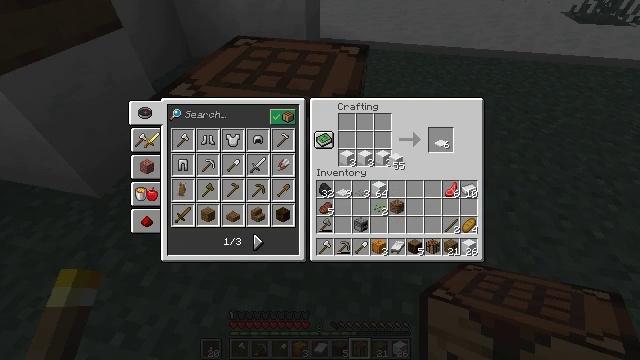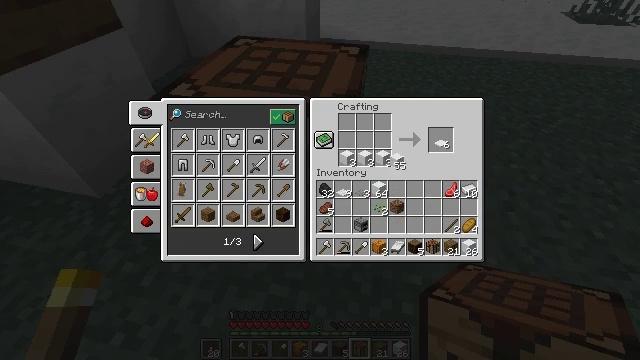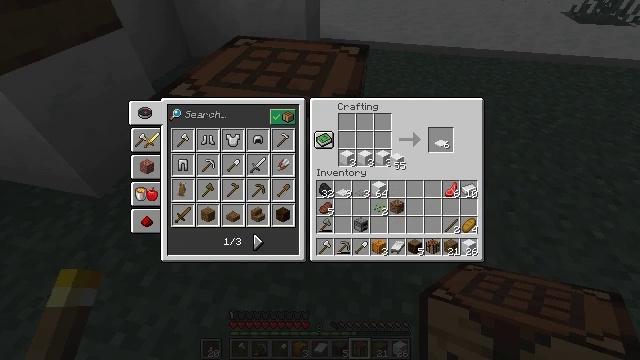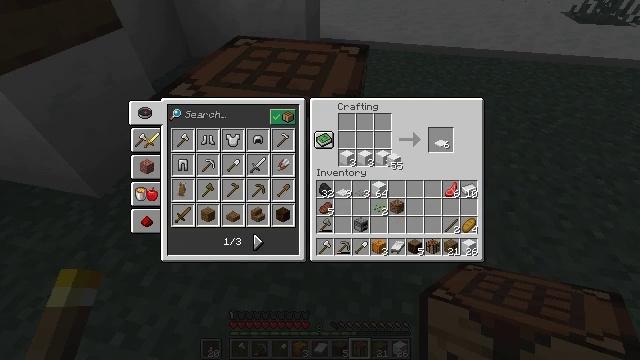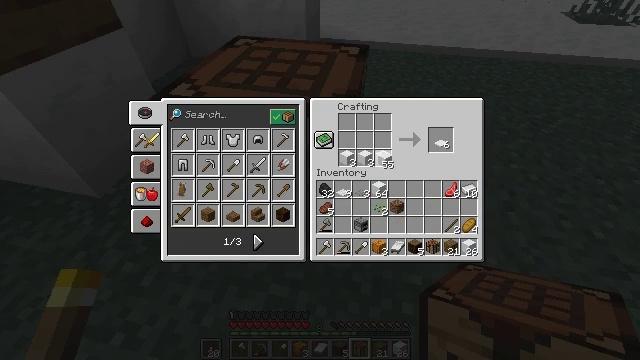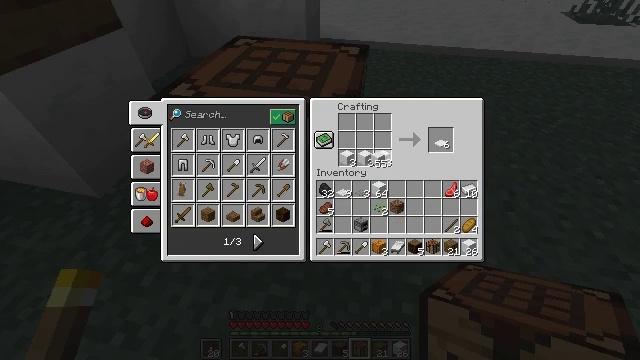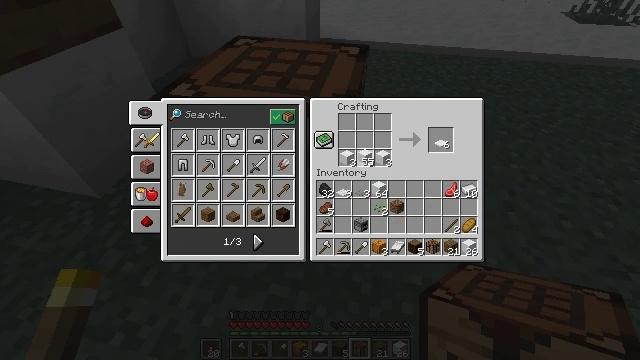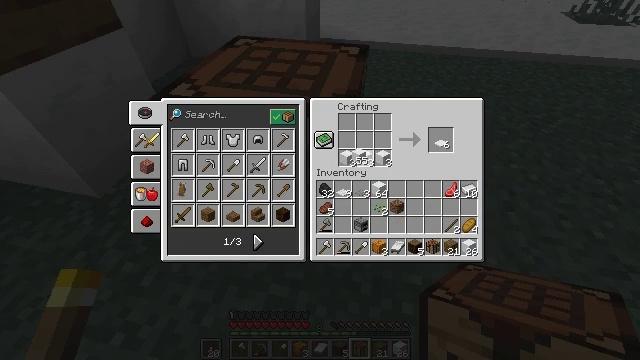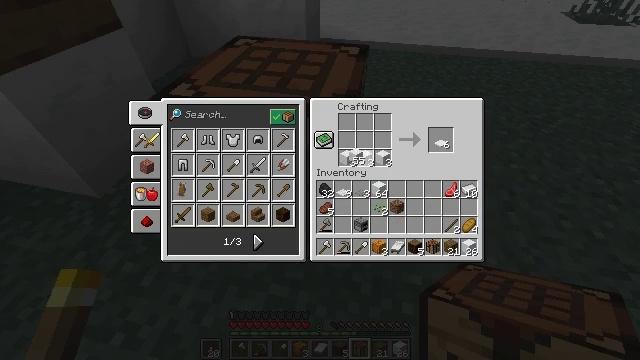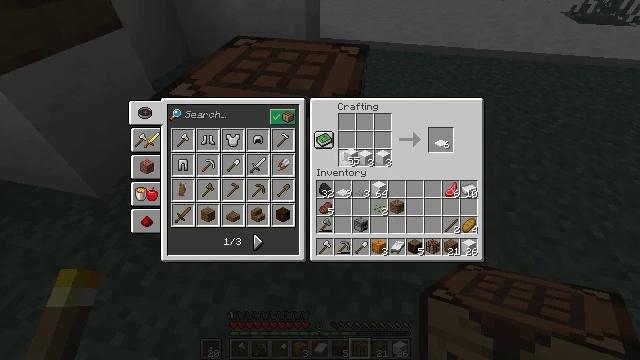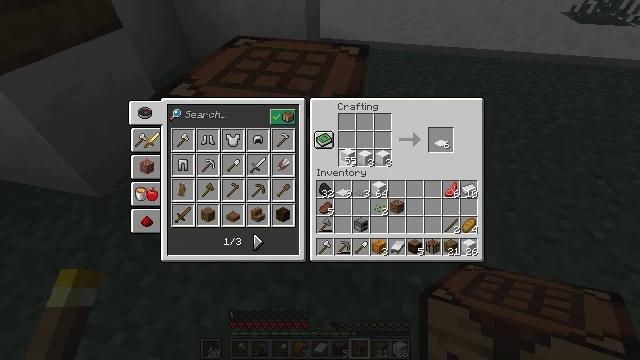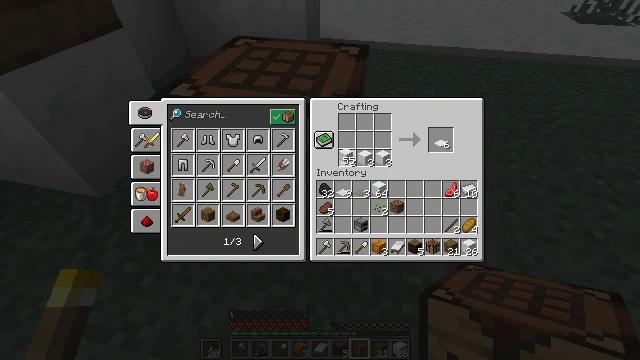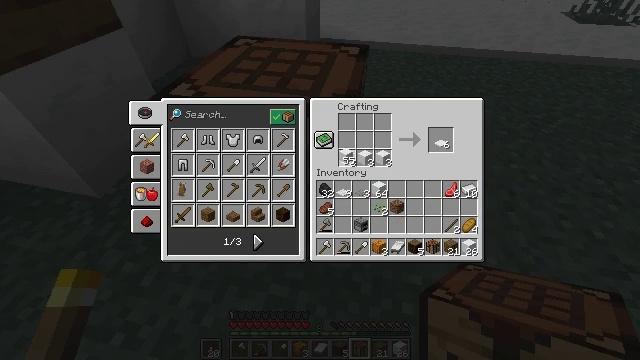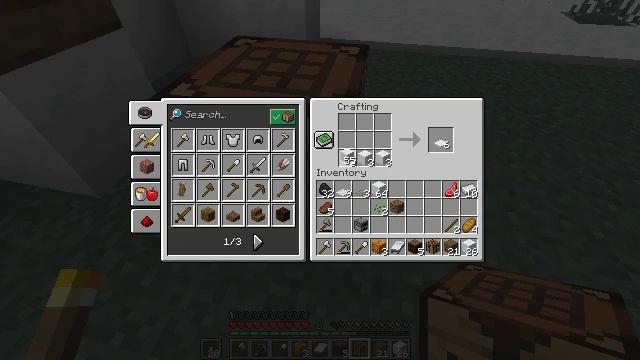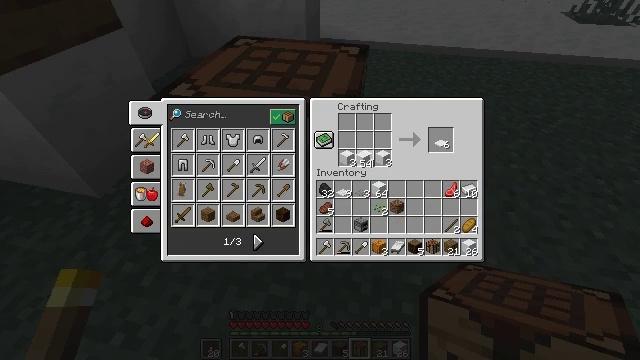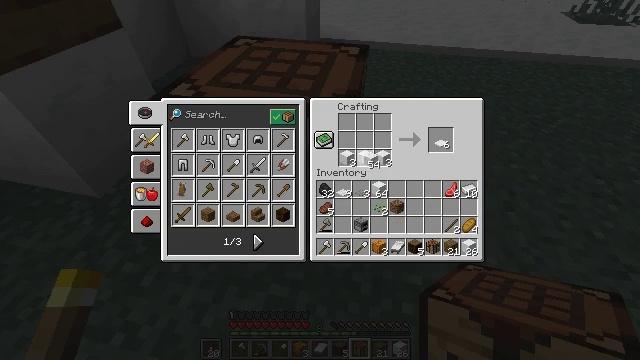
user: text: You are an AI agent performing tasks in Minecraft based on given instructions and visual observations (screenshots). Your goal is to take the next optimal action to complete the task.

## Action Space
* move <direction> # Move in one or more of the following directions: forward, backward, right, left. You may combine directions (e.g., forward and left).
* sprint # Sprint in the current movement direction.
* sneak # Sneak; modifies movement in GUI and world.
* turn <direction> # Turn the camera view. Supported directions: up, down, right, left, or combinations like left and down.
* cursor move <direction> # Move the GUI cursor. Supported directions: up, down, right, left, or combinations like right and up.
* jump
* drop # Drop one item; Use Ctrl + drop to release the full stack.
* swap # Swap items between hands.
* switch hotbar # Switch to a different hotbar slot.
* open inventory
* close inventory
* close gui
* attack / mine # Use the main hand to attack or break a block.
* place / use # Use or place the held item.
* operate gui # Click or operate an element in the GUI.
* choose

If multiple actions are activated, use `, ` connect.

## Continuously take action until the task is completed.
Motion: motion action
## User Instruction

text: Craft the snow.
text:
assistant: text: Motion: no_op
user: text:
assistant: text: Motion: choose
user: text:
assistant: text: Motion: choose
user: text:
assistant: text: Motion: cursor move left, choose
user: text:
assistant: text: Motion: cursor move left, choose
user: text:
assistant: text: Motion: cursor move left, choose
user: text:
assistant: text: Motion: choose
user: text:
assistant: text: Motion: choose
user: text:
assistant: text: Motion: choose
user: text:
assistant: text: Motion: choose
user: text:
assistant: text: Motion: choose
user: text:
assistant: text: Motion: choose
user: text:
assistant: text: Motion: choose
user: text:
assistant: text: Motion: cursor move right
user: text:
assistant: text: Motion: cursor move right
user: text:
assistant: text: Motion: cursor move right
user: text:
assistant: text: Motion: no_op
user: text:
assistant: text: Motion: no_op
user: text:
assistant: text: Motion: no_op
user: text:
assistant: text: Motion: choose
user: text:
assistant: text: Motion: choose
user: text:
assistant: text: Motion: cursor move left, choose
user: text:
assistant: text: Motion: cursor move left, choose
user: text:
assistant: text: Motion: choose
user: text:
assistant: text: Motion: choose
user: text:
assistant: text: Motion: choose
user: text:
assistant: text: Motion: choose
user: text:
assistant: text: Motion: no_op
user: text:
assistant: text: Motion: cursor move right
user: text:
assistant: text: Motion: cursor move right